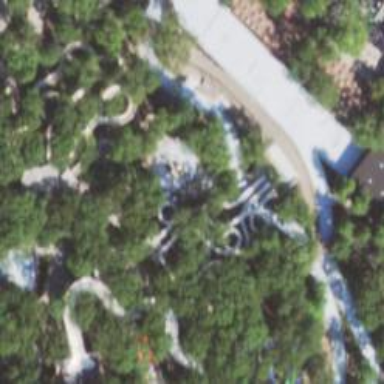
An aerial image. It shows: Bridge leading to water slide attraction.